Question: I have a header which is having 5 menus. Those 5 menus are nothing but images.
First menu image width is bigger. And all other menu image widths are same as shown below screenshot.

I have coded as following to make as above.
'''
<div id="head-section">
<ul>
<li><a href="index.html"><img src="res/1.png"></a></li>
<li><a href="index.html"><img src="res/Home-n.png"></a></li>
<li><a href="http://eywaz.com/sit2/MTA-2Website21-02/mta"><img src="res/blog.png"></a></li>
<li><a href=""><img src="res/Help-n.png"></a></li>
<li><a href=""><img src="res/Contact_us-n.png"></a></li>
</ul>
</div>
'''
CSS is as follows:
'''
#head-section {
width:800px;
margin:auto;
margin-top:30px;
}
ul li{
float:left;
display:block;
width:15%;
}
ul li:first-child{
width:37.5%;
}
ul li a img{
width:100%;
}
'''
Header is looking nice.
But as I decrease the size of browser, the images in the header are not decreasing.
The size of full header remains same.
I did Google, but I am not getting how to resolve it.
Please can any one tell me to resolve this issue.
Thanks in advance.
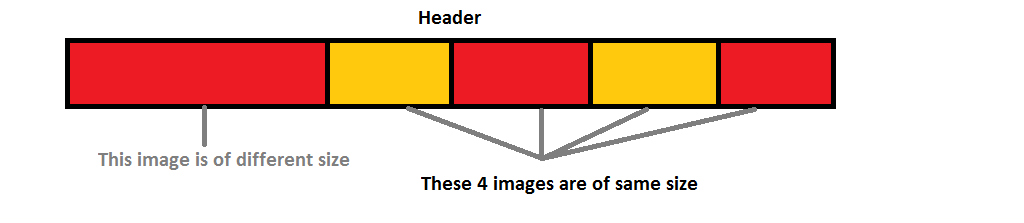
Answer: try use -
'''
ul li a img{
max-width:100%;
}
'''
and for #head-section
'''
#head-section { width:100% }
'''
while you are putting 100% width to any selector then don't add padding/margin on that div.